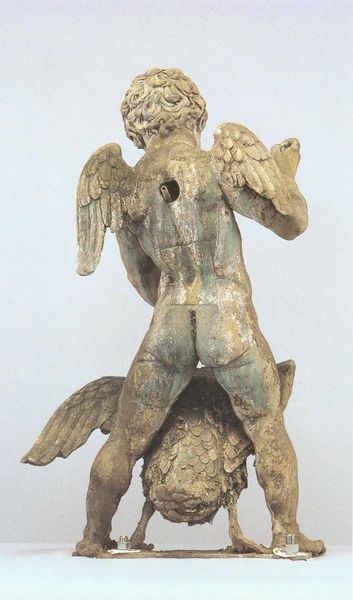
Titel: Herkulesbrunnen in Augsburg
Künstler: Adriaen de Vries
Standort: Augsburg (EU - D - B)
Schlagwörter: flügel, vogel, haar, rücken, tier, federn, halten, stehen, figur, haare, kind, locken, engel, putte, skulptur, hintern, ente, gans, hinten, streicheln, rückansicht, amor, geflügelt, hinteransicht, ganu, beschädigt, po